Field crop: tomato
Growth stage: 2
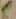
Species: solanum